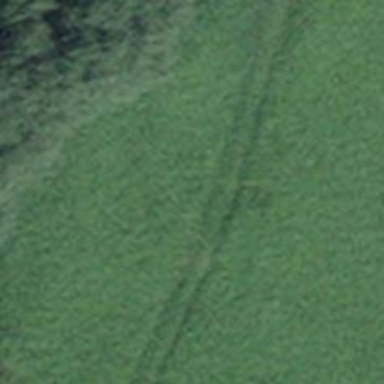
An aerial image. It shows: Intermediate level Nordic skiing trail groomed for classic and skating styles.